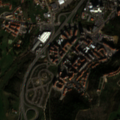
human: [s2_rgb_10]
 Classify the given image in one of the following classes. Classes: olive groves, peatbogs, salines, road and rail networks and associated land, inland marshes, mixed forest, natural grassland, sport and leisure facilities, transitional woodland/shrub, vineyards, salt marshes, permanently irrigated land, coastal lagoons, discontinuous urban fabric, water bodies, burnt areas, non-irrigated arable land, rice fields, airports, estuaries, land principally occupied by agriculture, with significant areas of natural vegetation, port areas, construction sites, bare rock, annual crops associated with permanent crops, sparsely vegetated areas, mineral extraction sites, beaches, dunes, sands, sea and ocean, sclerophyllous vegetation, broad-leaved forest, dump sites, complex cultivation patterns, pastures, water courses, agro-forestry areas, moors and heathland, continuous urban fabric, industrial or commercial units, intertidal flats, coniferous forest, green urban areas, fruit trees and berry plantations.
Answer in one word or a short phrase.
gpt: discontinuous urban fabric, permanently irrigated land, complex cultivation patterns, land principally occupied by agriculture, with significant areas of natural vegetation, moors and heathland